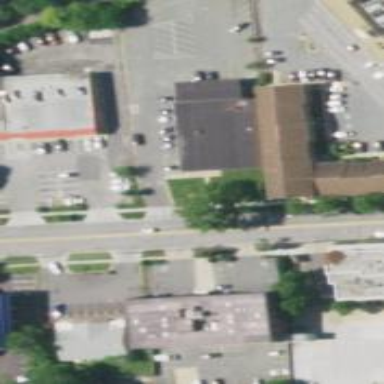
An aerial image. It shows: Post office.